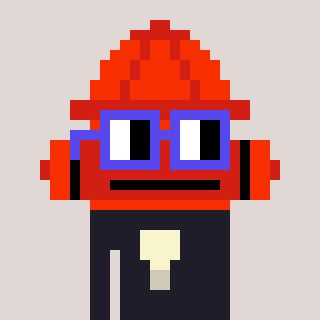
a pixel art character with square blue glasses, a fire hydrant-shaped head and a grayscale-colored body on a warm background